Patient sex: M
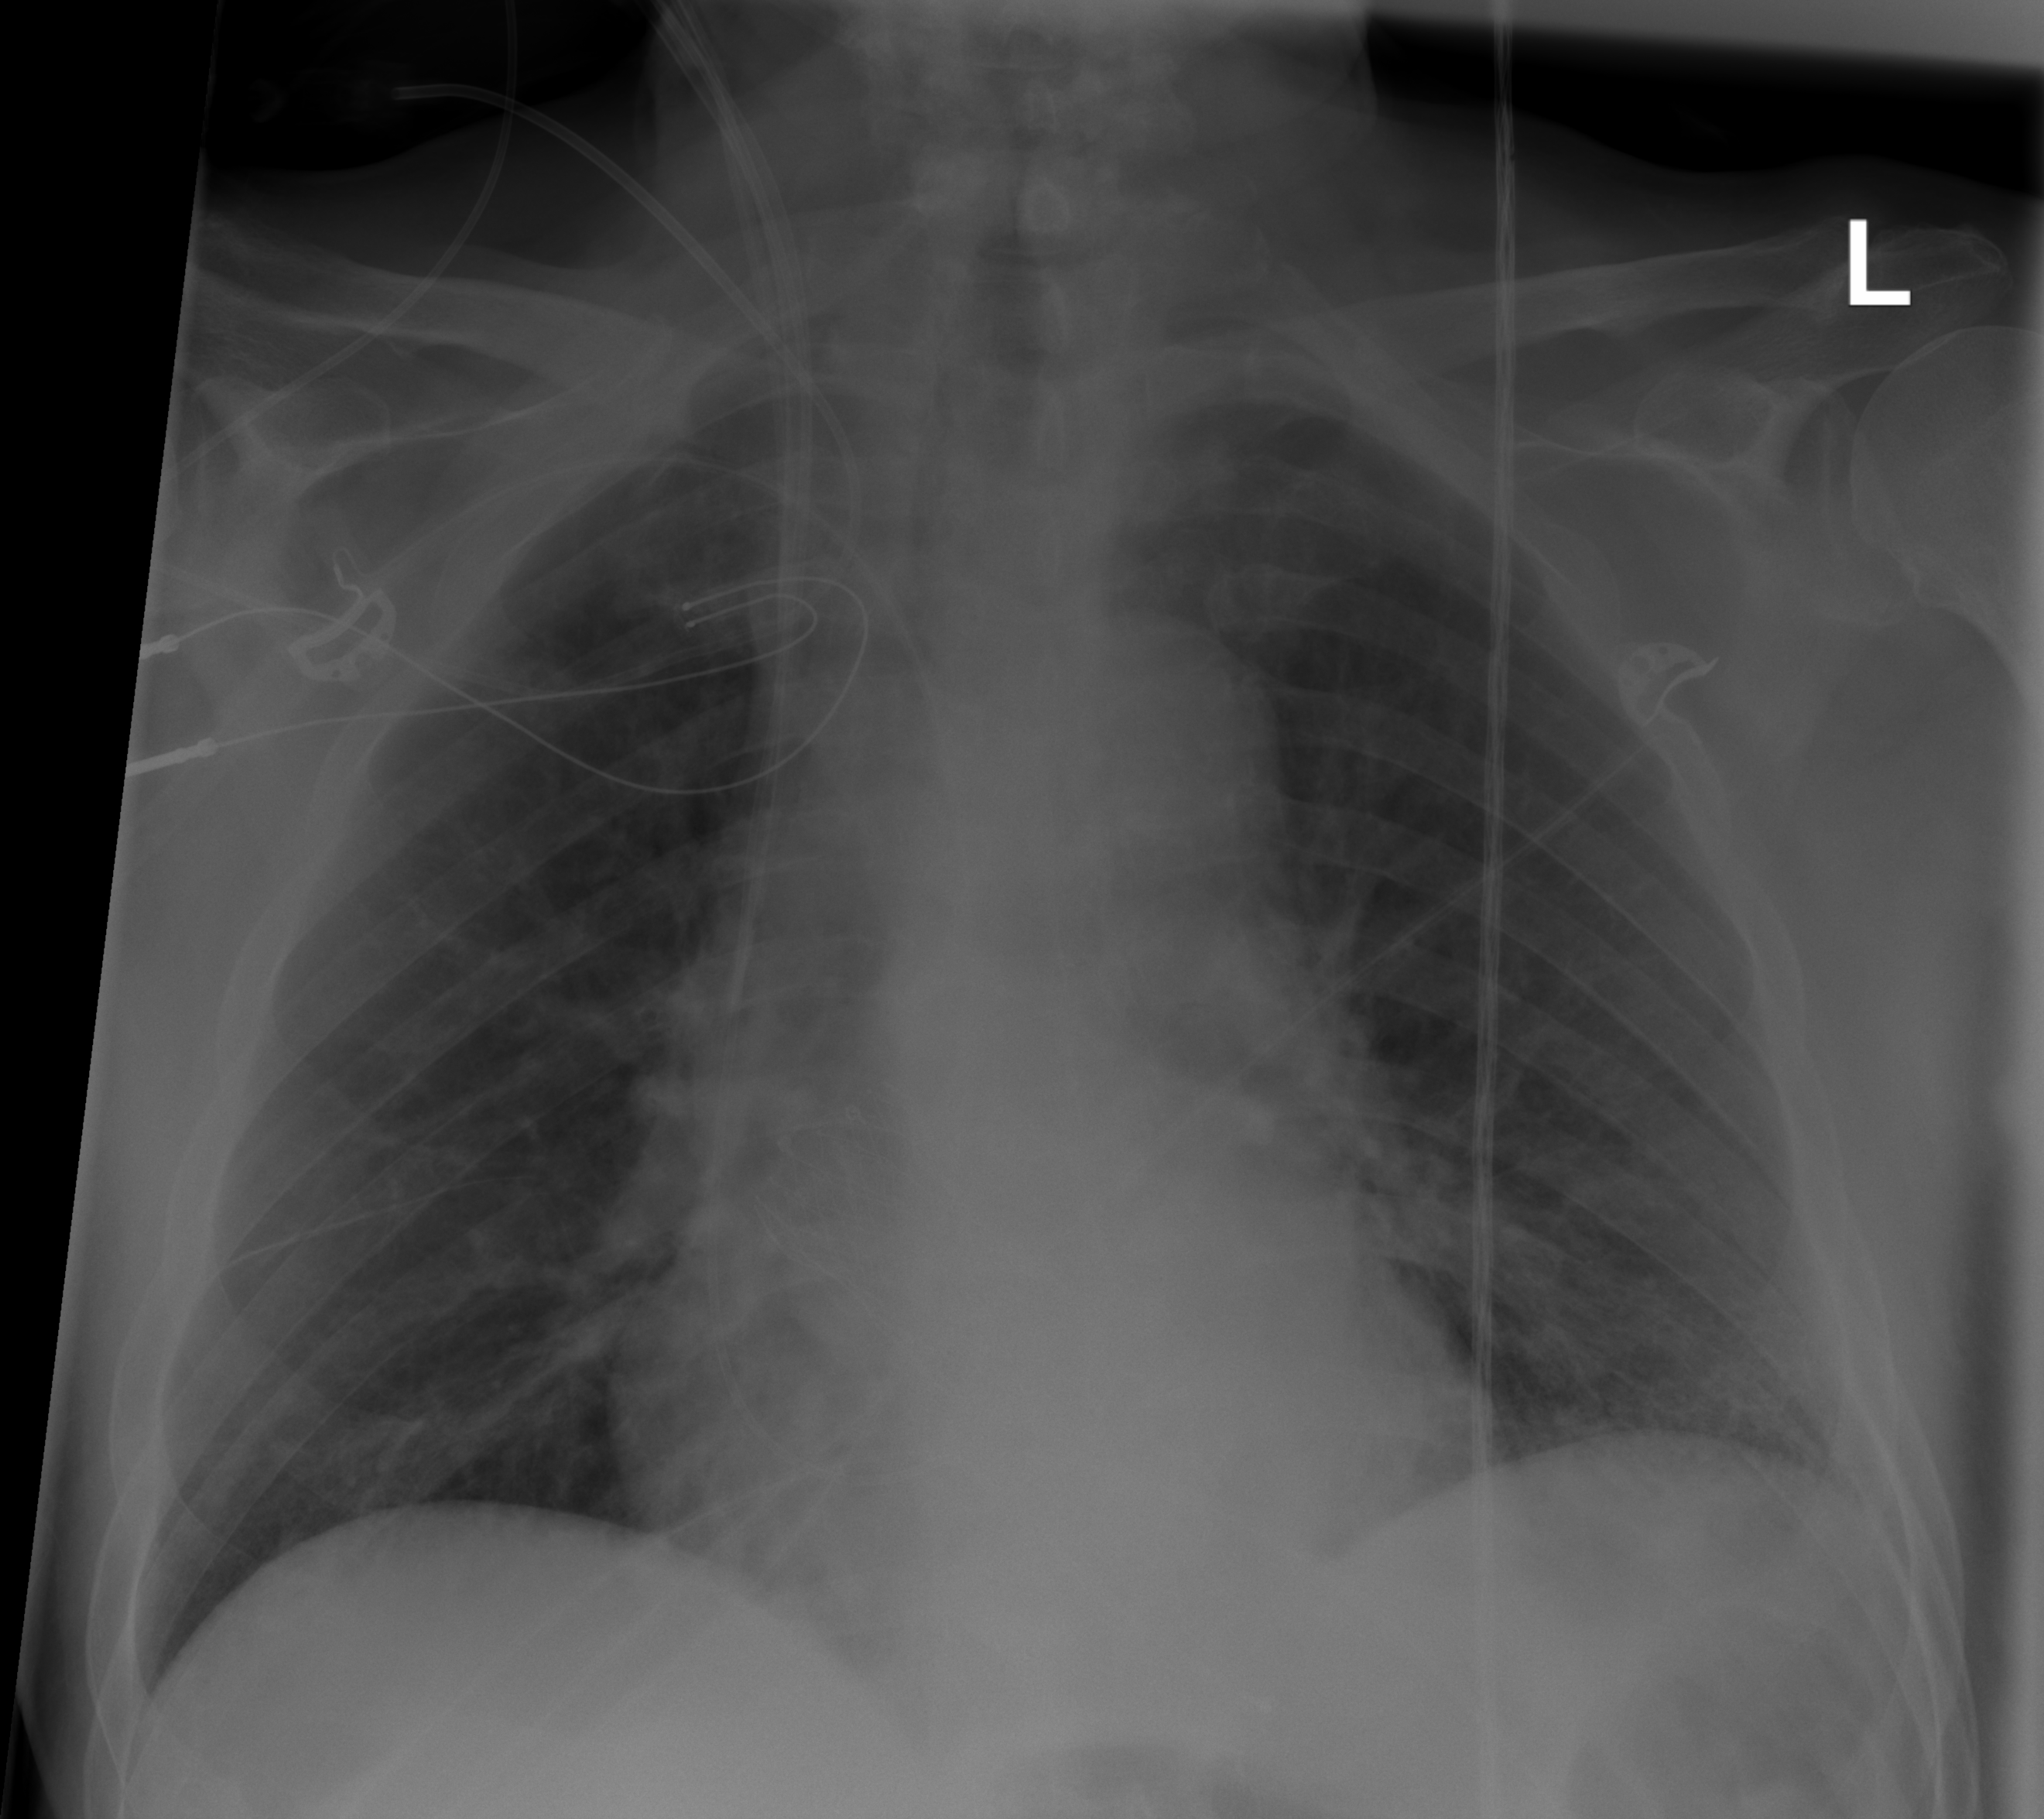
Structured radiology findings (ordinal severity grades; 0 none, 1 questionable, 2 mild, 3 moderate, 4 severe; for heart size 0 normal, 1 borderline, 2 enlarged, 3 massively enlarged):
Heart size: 0
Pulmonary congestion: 2
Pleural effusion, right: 0
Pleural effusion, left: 0
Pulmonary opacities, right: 0
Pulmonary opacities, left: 2
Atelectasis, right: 0
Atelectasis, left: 0